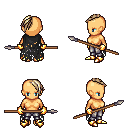
a pixel art fantasy rpg character, female body template, human, tanned skin, black tattered cape, metal pants, white blonde long mohawk hairstyle, gold gloves, gold boots, spear, four views (front, back, left, right), 2x2 character sprite sheet, small pixel art, hard edges, no anti-aliasing